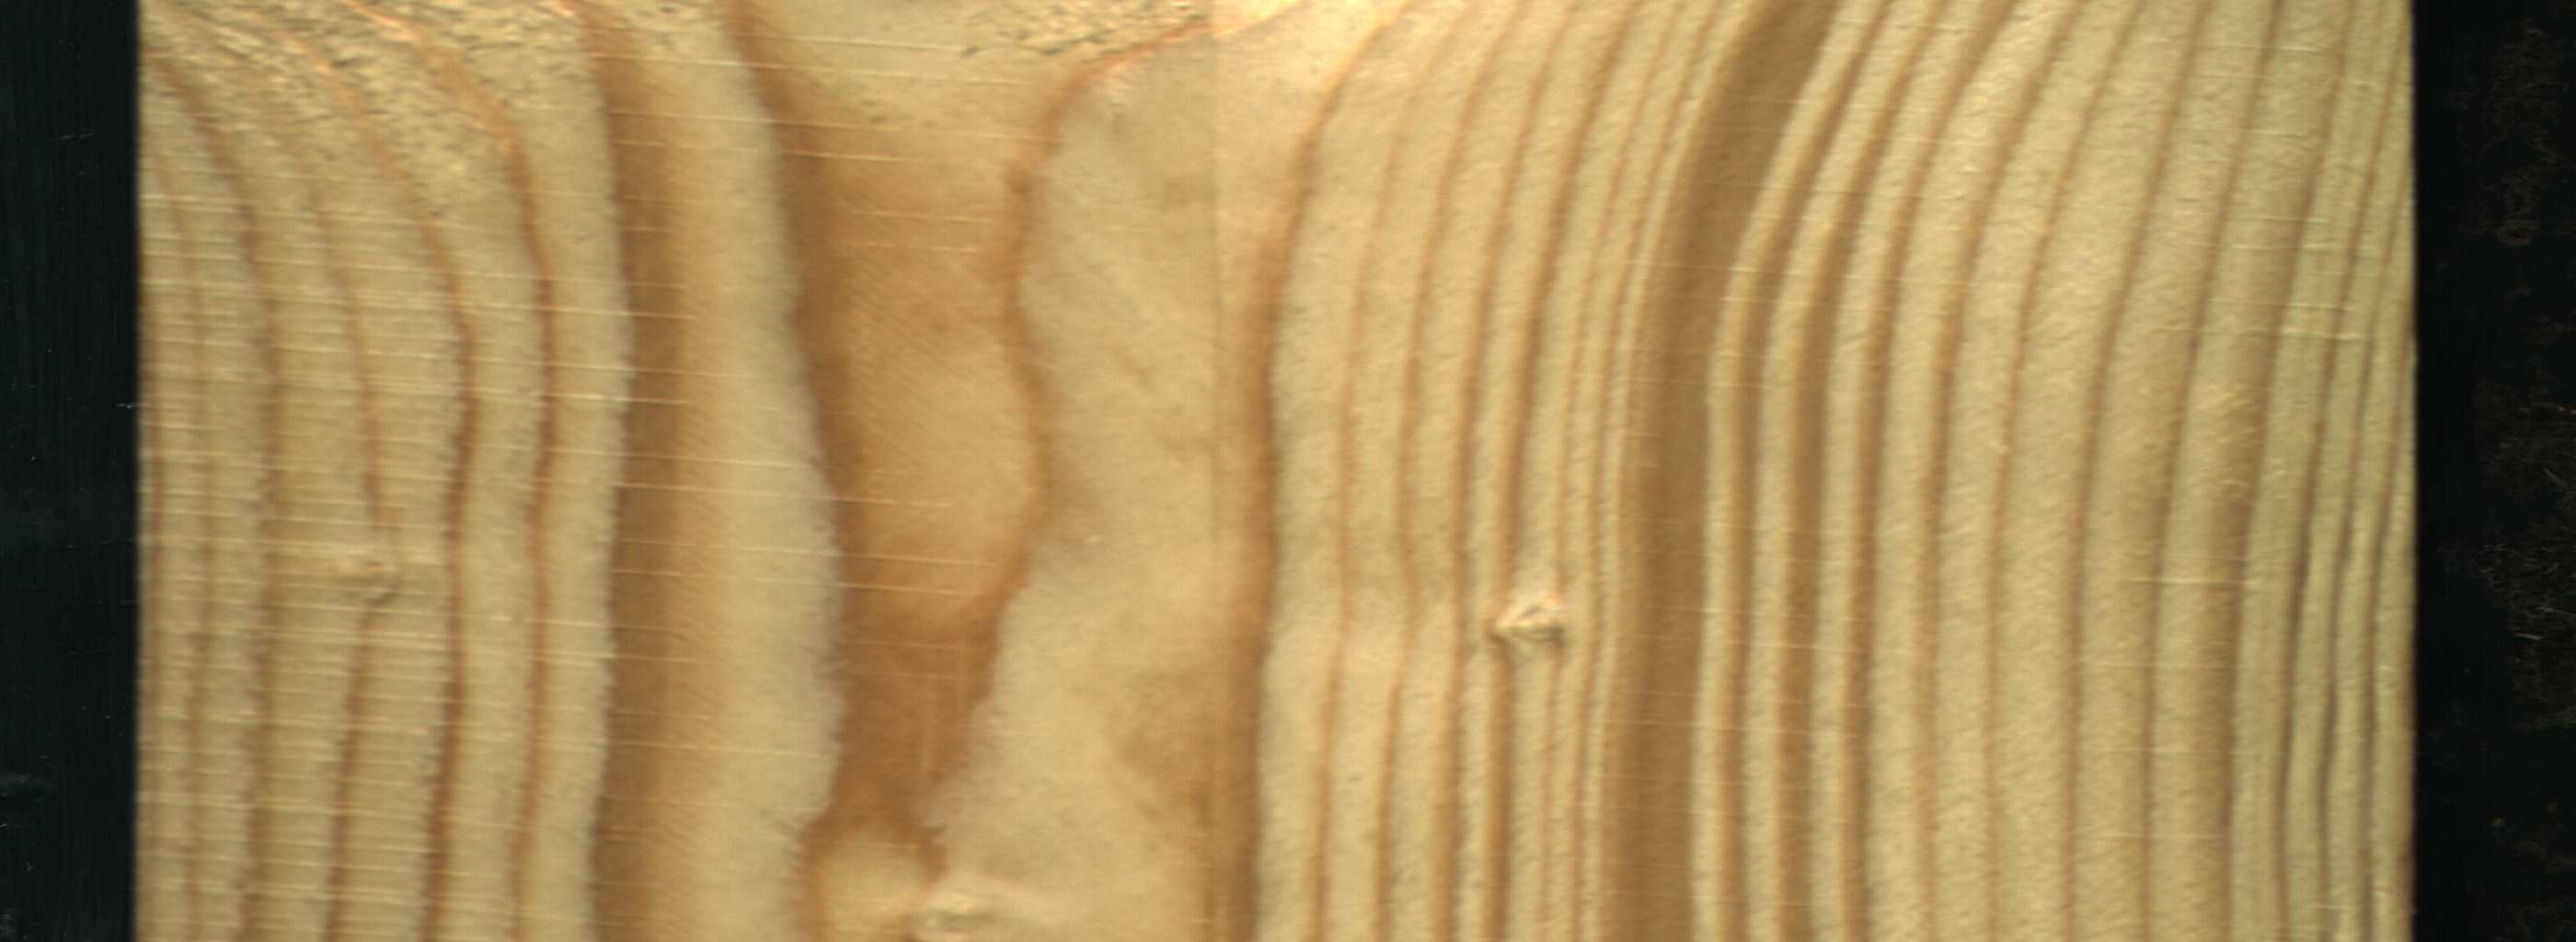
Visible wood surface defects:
Quartzity